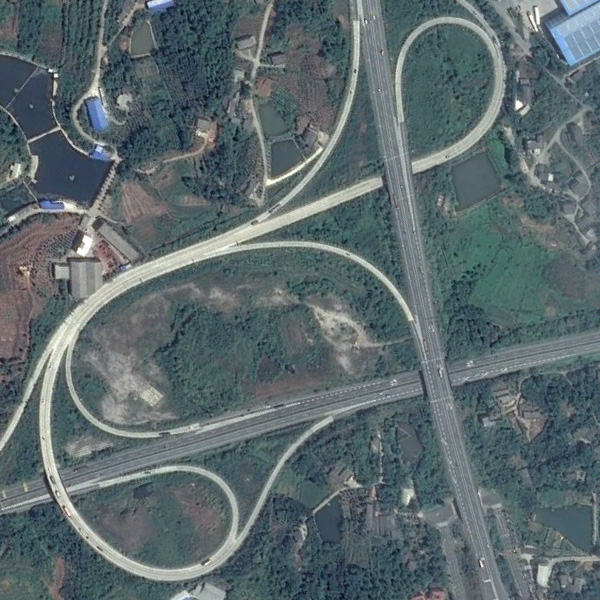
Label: Viaduct